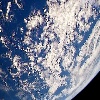
Label: cloud